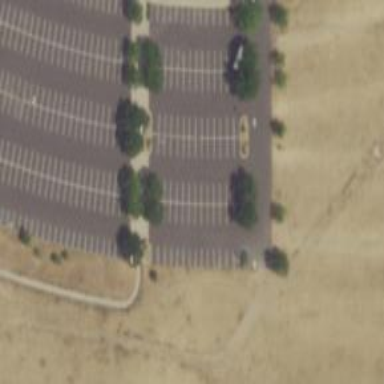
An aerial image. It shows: Paved parking area.